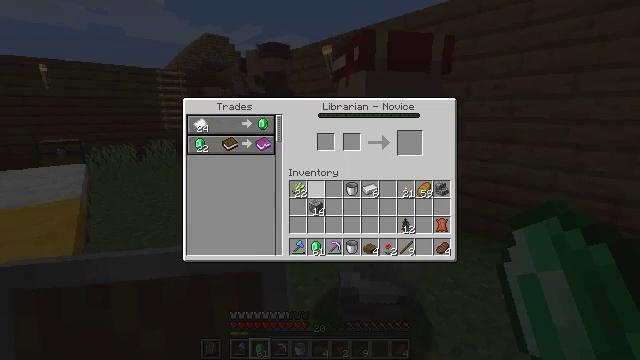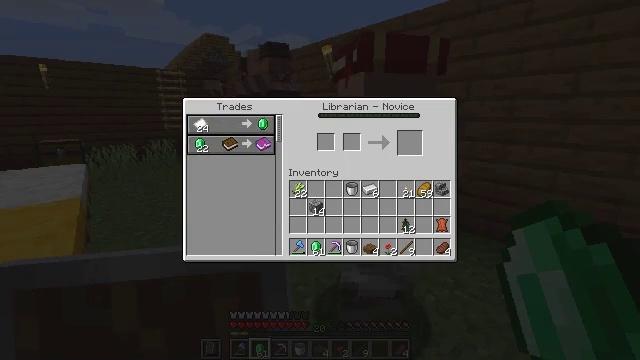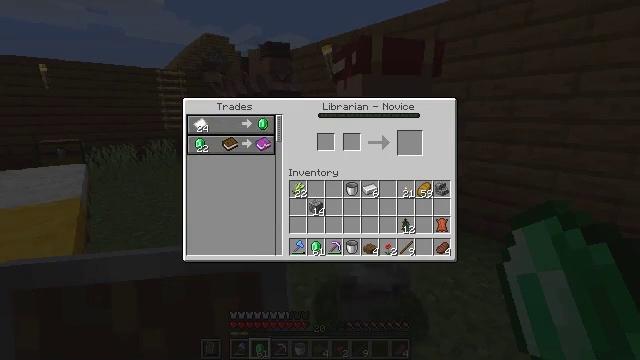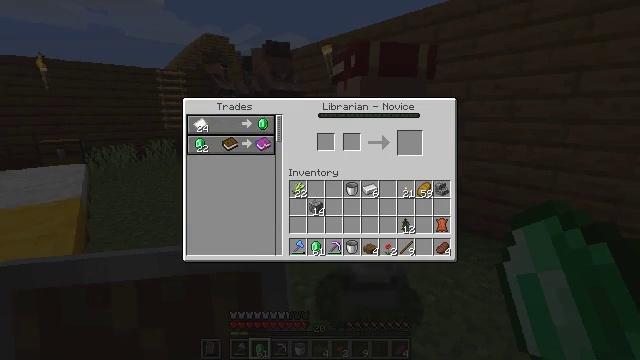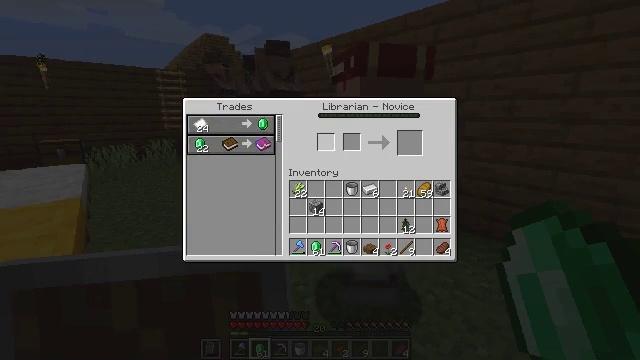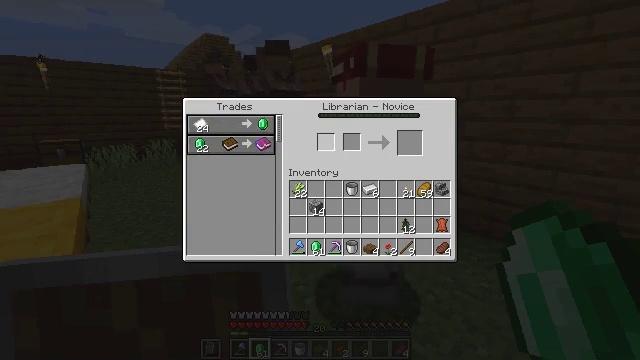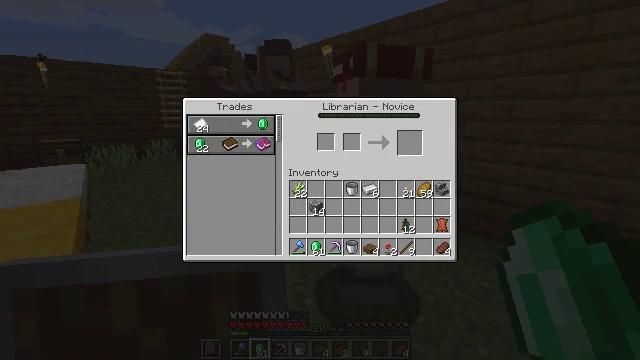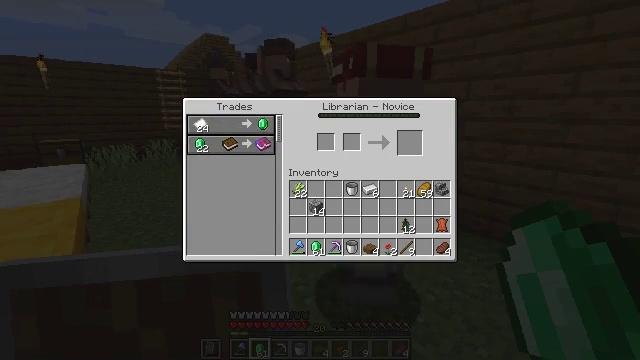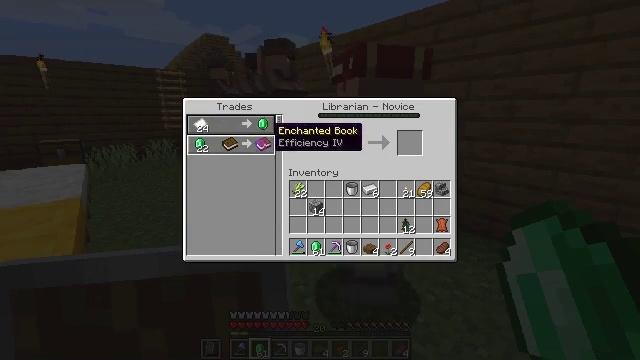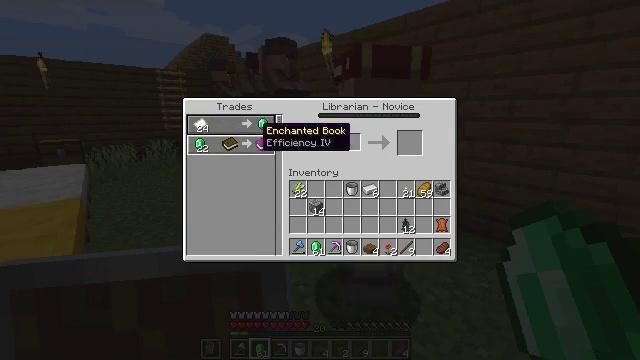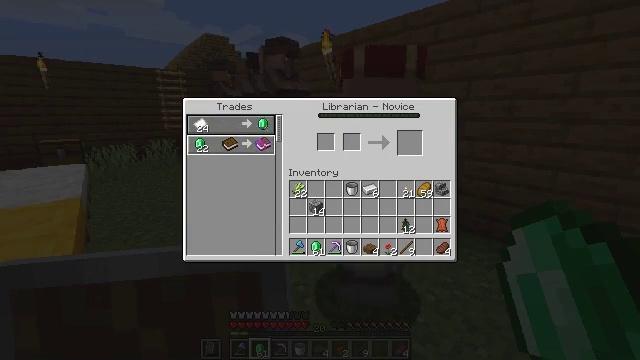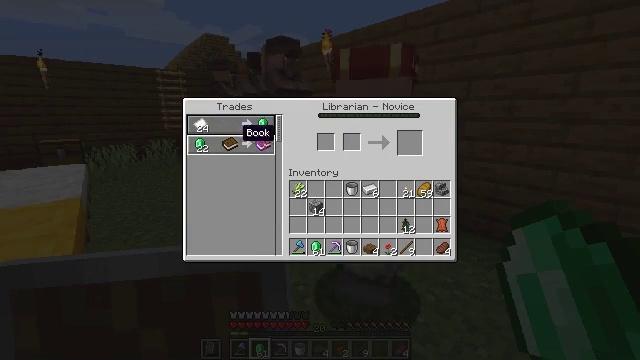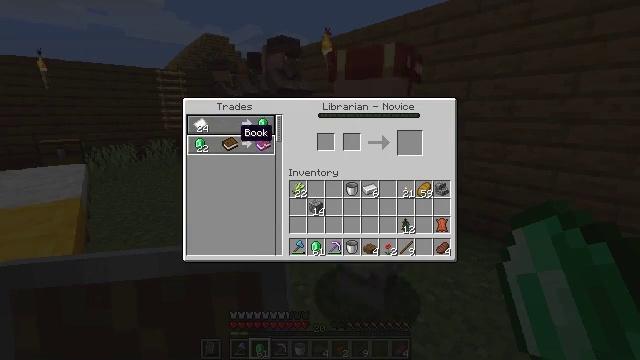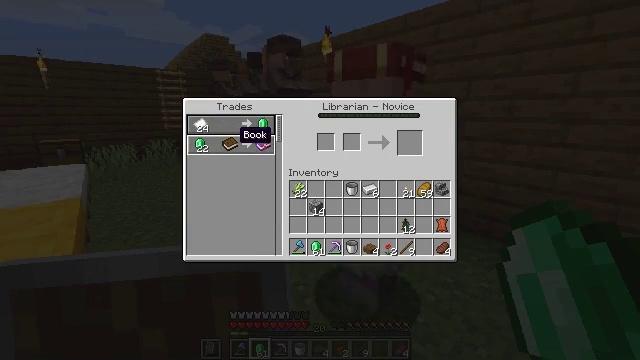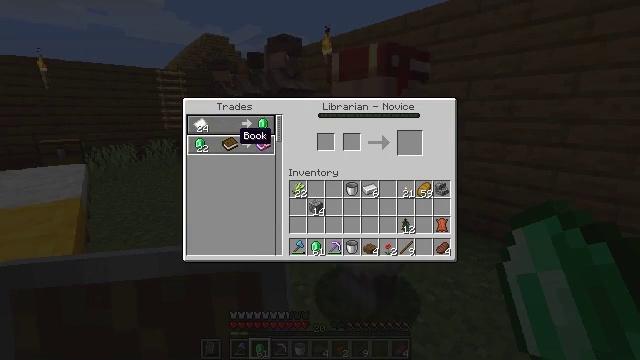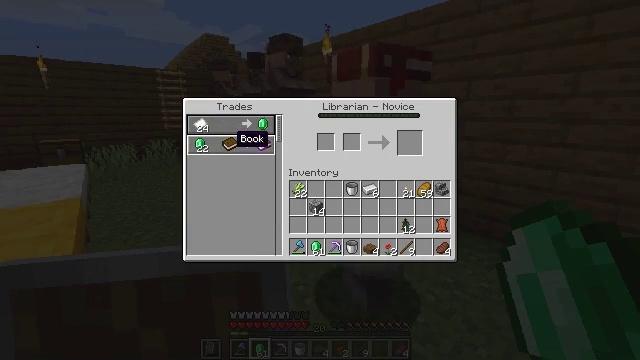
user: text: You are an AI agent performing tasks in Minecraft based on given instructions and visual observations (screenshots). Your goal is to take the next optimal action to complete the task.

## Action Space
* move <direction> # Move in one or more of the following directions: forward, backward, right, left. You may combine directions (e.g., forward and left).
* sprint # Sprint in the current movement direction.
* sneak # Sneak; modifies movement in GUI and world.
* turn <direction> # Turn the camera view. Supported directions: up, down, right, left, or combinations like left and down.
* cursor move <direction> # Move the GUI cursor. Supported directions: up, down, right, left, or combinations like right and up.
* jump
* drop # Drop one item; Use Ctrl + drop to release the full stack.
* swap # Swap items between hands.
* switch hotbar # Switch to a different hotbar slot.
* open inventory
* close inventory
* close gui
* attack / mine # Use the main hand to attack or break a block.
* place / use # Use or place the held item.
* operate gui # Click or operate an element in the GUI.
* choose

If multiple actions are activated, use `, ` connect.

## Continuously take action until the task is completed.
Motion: motion action
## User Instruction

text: Combat the cow.
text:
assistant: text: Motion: cursor move right and up
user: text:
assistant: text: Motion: cursor move up
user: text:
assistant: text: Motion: cursor move left
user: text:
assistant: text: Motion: cursor move left and up
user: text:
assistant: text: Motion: no_op
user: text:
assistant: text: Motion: cursor move left
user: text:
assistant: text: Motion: cursor move left
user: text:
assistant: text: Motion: cursor move left
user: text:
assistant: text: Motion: cursor move left
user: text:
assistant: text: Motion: cursor move left
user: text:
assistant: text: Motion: no_op
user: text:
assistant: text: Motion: no_op
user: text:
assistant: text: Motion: no_op
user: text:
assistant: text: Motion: no_op
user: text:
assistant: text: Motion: no_op
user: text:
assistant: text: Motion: no_op
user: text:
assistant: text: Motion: no_op
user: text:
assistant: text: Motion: cursor move right
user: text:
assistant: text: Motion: no_op
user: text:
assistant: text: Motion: no_op
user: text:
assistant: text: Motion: cursor move right
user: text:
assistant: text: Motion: no_op
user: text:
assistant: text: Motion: no_op
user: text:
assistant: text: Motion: no_op
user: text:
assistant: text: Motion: no_op
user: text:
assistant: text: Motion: no_op
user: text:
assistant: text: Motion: close inventory
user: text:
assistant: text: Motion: turn right and down, close inventory
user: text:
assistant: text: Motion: turn right, close inventory
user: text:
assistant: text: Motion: turn right